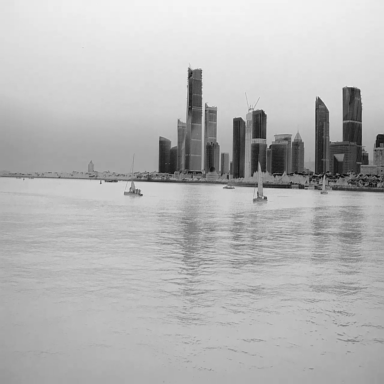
There are six objects shown in the infrared image, including five sailboats, and a container_ship.